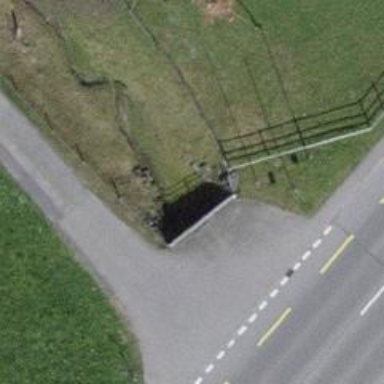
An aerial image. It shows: Tunnel.